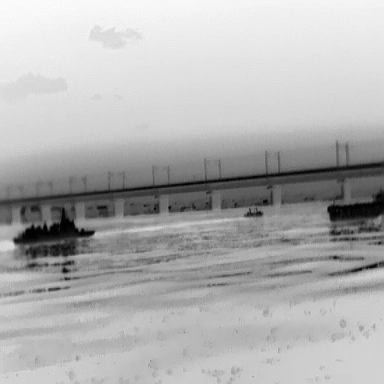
There are three objects shown in the infrared image, including a warship, a canoe, and a liner.